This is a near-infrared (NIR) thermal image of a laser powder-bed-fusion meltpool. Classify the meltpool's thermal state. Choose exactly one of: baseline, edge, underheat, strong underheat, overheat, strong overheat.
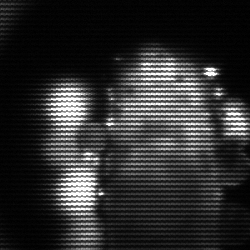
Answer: strong underheat